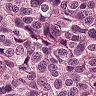
Metastatic tissue present: yes